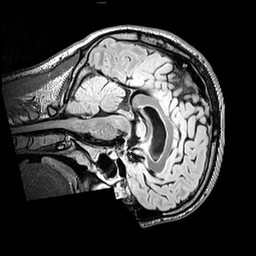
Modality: FLAIR
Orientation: sagittal
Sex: male
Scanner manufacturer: siemens
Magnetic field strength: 3 T
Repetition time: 5 s
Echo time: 0.395 s